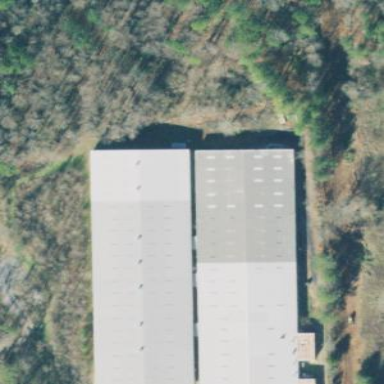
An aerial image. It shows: Industrial building.